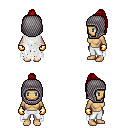
a pixel art fantasy rpg character, female body template, human, tanned skin, white tattered cape, white pants, red long topknot hairstyle, chain hood, gold gloves, four views (front, back, left, right), 2x2 character sprite sheet, small pixel art, hard edges, no anti-aliasing